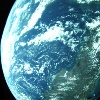
Label: cloud